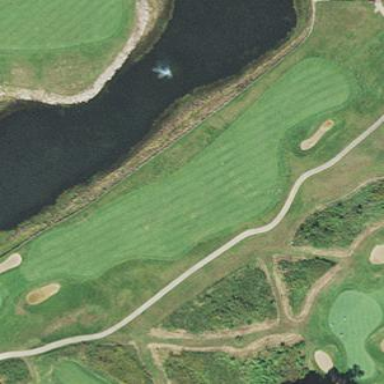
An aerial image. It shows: Golf fairway surrounded by grass.